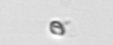
Label: nanoplankton_mix